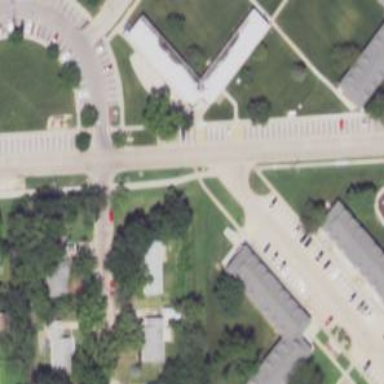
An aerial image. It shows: Road with stop sign.